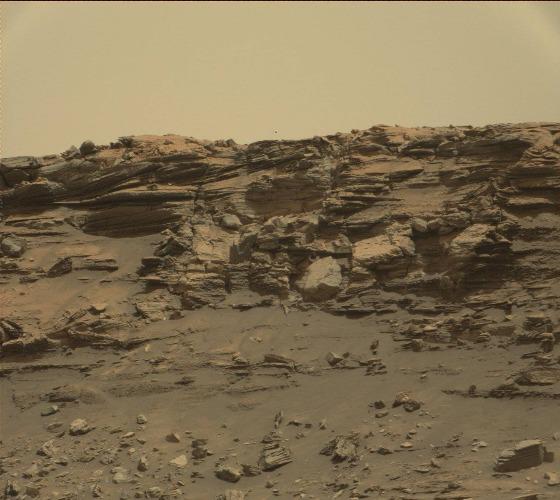
Terrain classes present: Bedrock, Gravel / Sand / Soil, Rock, Shadow, Sky / Distant Mountains